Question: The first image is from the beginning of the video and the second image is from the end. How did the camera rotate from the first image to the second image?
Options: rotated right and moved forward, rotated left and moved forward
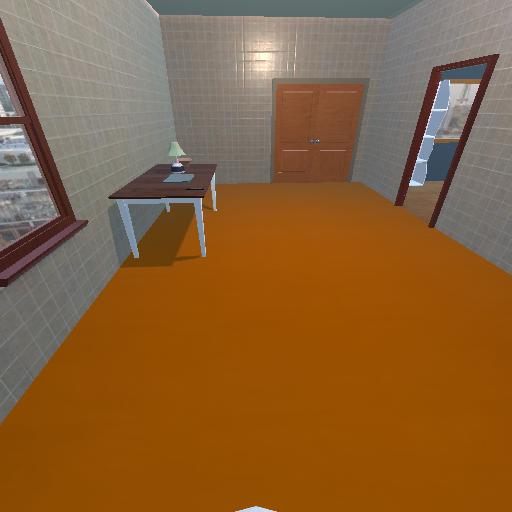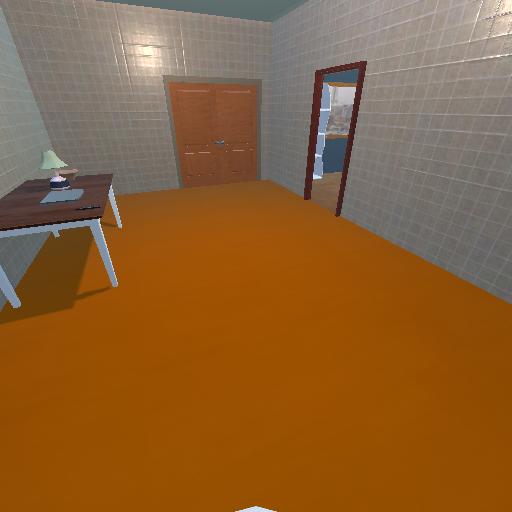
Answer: rotated right and moved forward